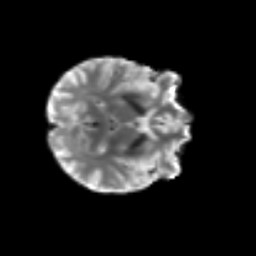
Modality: T2w
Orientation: axial
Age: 53
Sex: female
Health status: ill
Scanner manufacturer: siemens
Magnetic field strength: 3 T
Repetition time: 8.7 s
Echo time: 0.11 s